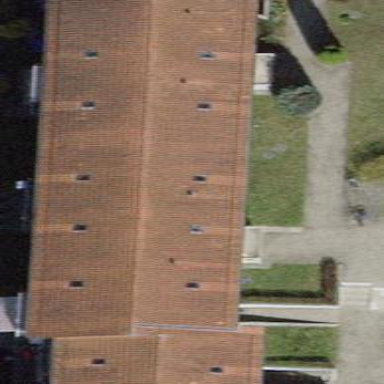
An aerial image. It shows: Building with tiled roof.